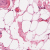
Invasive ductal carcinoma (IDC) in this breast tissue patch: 0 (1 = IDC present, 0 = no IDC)